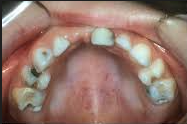
Condition: Caries